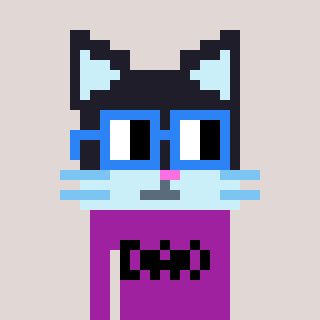
a pixel art character with square blue glasses, a cat-shaped head and a magenta-colored body on a warm background